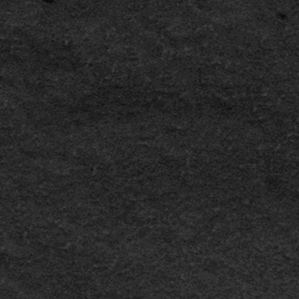
Label: frost